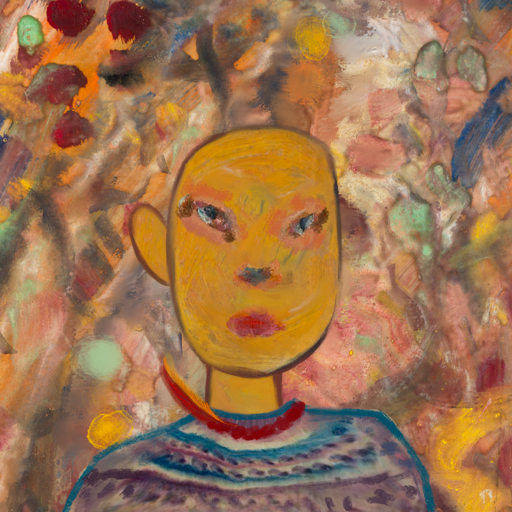
Background: Mother_And_Son_Mother, Head And Neck Front: After_Raid, Face Front: Boggyland, Bust: HillGirl, Hair Front: Blank, Head Accessory: Blank, Second Necklace: Blank, Necklace: Pipe, Baby: Blank